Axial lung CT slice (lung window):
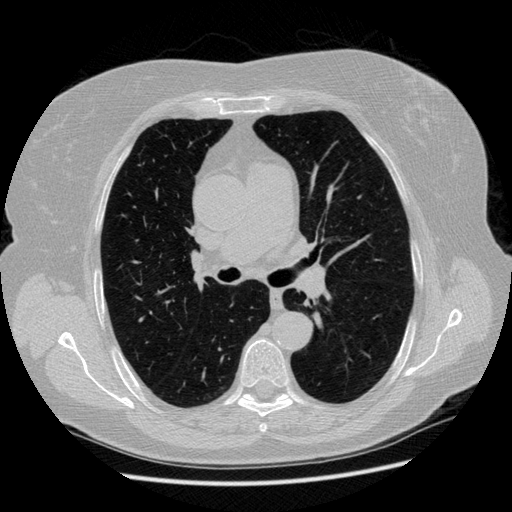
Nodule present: no